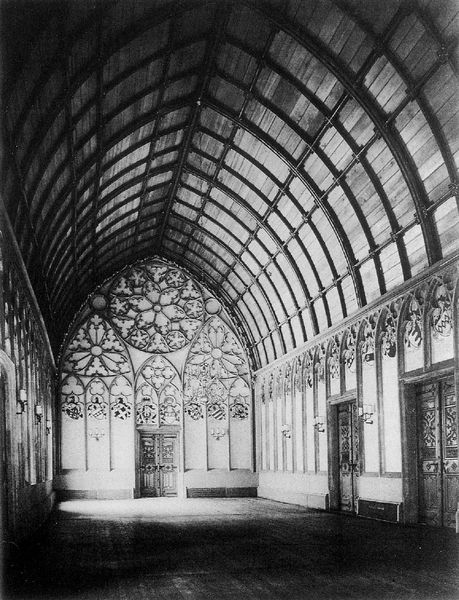
Titel: Köln, Rathaus
Standort: Köln (EU - D - NRW)
Schlagwörter: holz, lampen, raum, zeichnung, rosen, architektur, innenraum, kirche, decke, england, gotik, türen, beleuchtung, dielen, saal, holzboden, tuer, kerzen, leuchter, innenansicht, bretter, erotik, halle, fotografie, penis, gewölbe, schwarz weiss, holzdecke, wappen, kirchenschiff, rosette, spitzbogen, lichtspiel, bibliothek, graustufen, hol, masswerk, tonnengewölbe, vierpass, dreipass, deckengewölbe, holzkirche, spitbogen